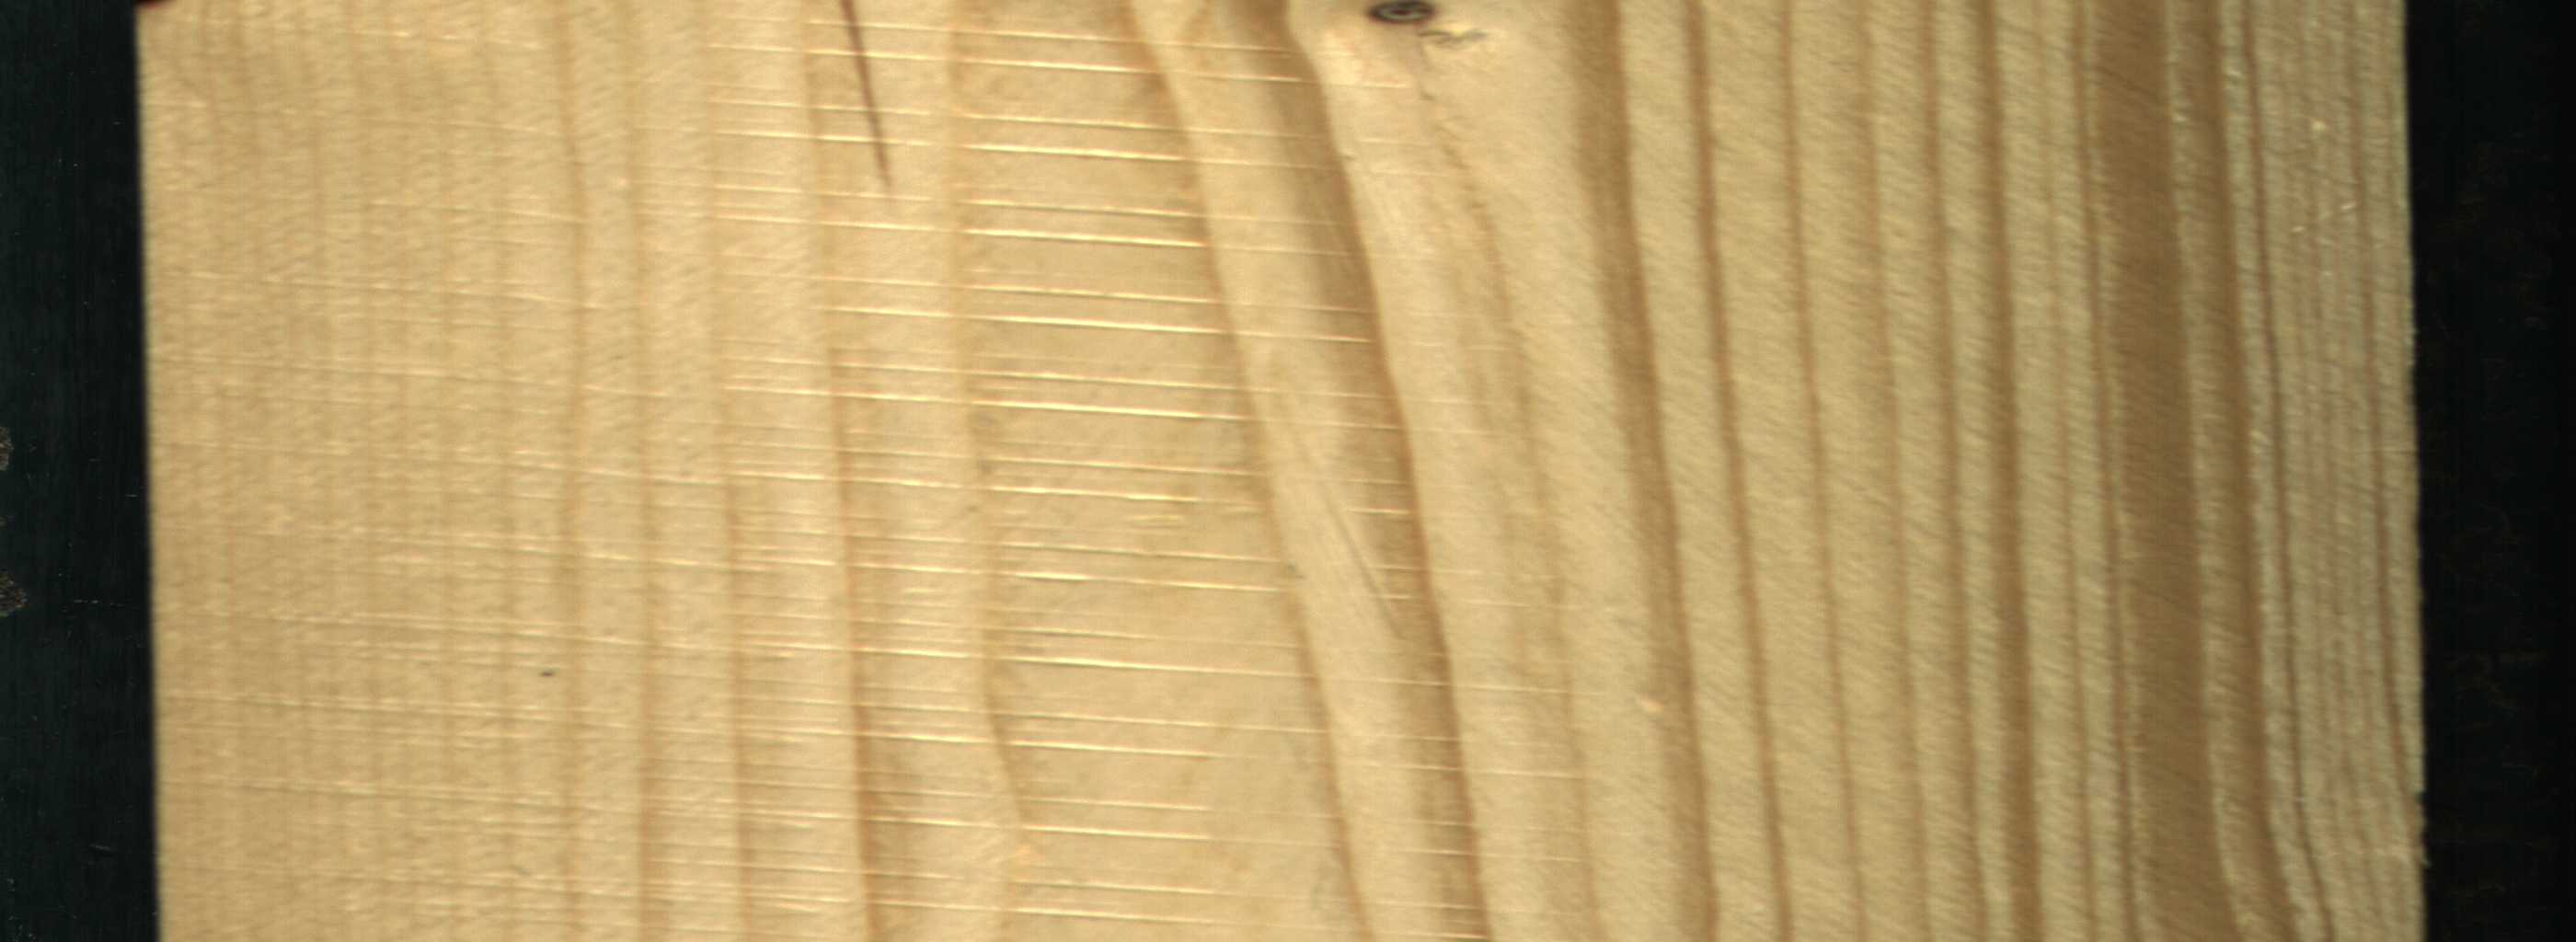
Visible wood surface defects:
Quartzity
Crack
Dead_Knot